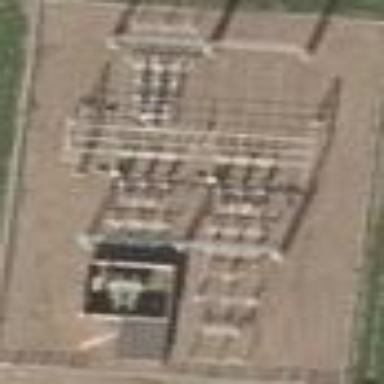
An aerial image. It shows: Distribution level power substation.